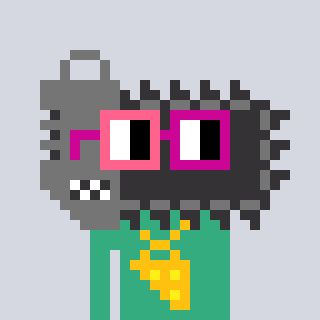
a pixel art character with square pink and red glasses, a chainsaw-shaped head and a teal-colored body on a cool background